Interaction volume radius: 10 \u00c5
Interaction volume height: 20 \u00c5
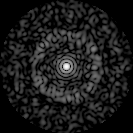
Disorder parameter: 0.8613